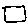
Label: square